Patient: sex M, age 24
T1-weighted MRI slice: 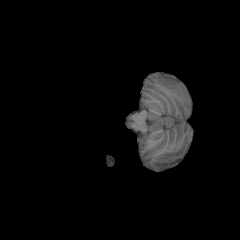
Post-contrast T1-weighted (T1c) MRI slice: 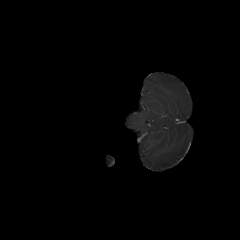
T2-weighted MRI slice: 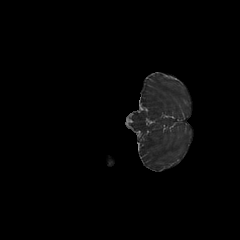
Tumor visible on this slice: no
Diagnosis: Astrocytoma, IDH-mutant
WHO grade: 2